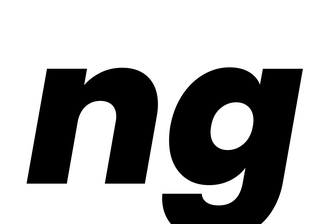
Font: Poppins-ExtraBoldItalic